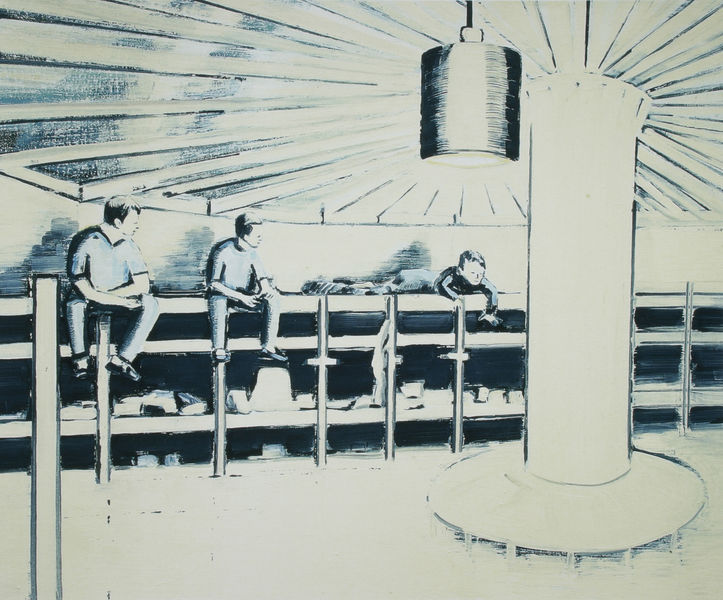
Titel: Touristenheim
Künstler: Adam Adach
Standort: Wien
Institution: Galerie Nächst St. Stephan, Rosemarie Schwarzwälder
Schlagwörter: blau, mann, schatten, weiß, menschen, sitzen, grau, hell, holz, lampe, licht, männer, profil, raum, schwarz, skizze, säule, zeichnung, zimmer, blick, dach, schirm, zaun, regal, wand, arm, arme, blicke, sockel, blicken, gitter, boden, decke, kind, kinder, kreis, rund, beine, liegen, sitze, jungen, gewicht, latten, pause, homme, streifen, bett, spiegeln, balken, gestell, bretter, junge, arena, interieur, tusche, hängen, theke, strahlen, kontur, hocken, brett, druck, blanc, noir, greifen, militär, senkrecht, schranke, assis, chambre, regale, gravure, liegt, nuit, zelt, kaserne, lumiere, pierre, enfants, colonne, enfant, repos, architecture, esquisse, dessin, betten, fusain, froid, ennui, bettlager, encre, graphique, monochrome, hommes, schlafsaal, auberge, bal, bowling, camp de concentration, cubisme, cylindre, deuck, dortoir, ennuie, etageres, etages, garcons, jugendherberge, lanterne, lavee, lit, lithographie, lits, manege, militärlager, neon, ouvriers, panoptique, rond, stockbett, stockbetten, surrealisme, vacances